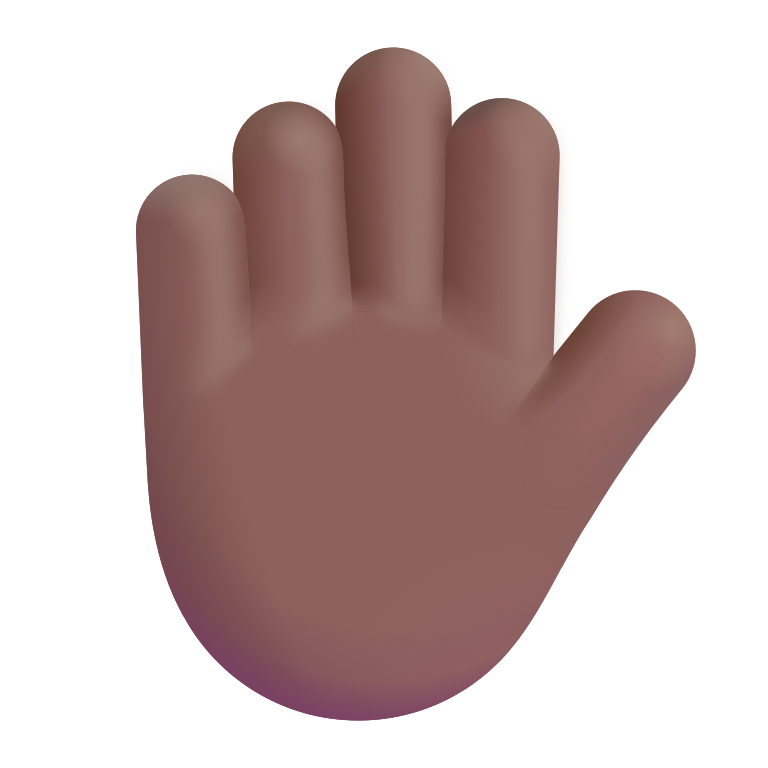
raised hand color  dark